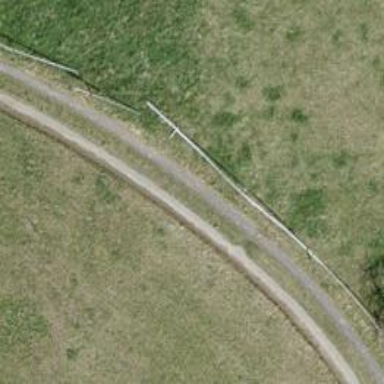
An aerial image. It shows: Gravel track with grade3 tracktype.